Question: I want to generate sequence of toss outcomes of n trials using the help of rand() function. I read about rand() from MATLAB reference code that rand() generates 0 and 1 or random numbers within specified range, how I can make the outcome of rand() to be variable H and T - that represent head and tail- ?
Sample Code, let 1 be H and 0 is T:
'''
n = 10;
x = rand(1,n)<0.5;
t = 1:10;
plot(t,x);
title('outcomes of tossing a coin 10 times');
xlabel('trials');
ylabel('outcome');
axis([1 10 0 1.2]);
display(x);
'''
Command Window
'''
x =
1 0 1 0 0 0 1 1 1 0
'''

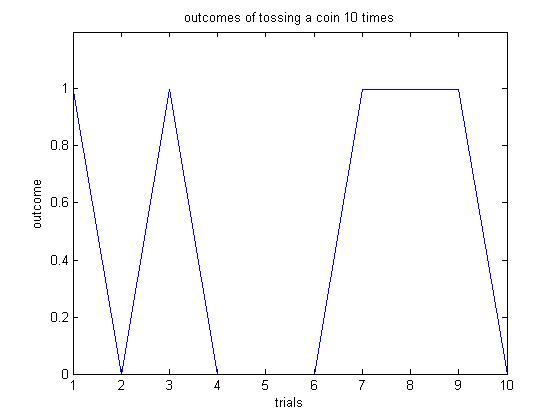
Answer: That's pretty easy. Create a cell array of strings that contains two strings: 'Heads' and 'Tails':
'''
outcome = {'Heads', 'Tails'};
'''
Next, you can use 'rand' like you did before, but then cast this to 'double' and add 1 so that you get values that are 1 and 2. The reason why you need this is because you can use this output to index into 'outcome', as MATLAB begins accessing values at index 1. However, if you create your 'logical' vector of 'rand(1,n) < 0.5' then add 1 to this result, the output will be coalesced into a 'double' anyway so you would implicitly be casting the result.
You can then use this to index into 'outcome' to get your desired results. To reproduce this on my end:
'''
%// Set seed for reproducibility
rng(123123);
x = rand(10,1) < 0.5; %// Generate random vector of logical 0s and 1s
%// Cast to double then add with 1 so we can generate a vector of 1s and 2s
x = x + 1;
%// Declare that cell array of strings
outcome = {'Heads', 'Tails'};
%// Use the vector of 1s and 2s to get our desired strings
y = outcome(x)
'''
... and we get:
'''
y =
Columns 1 through 7
'Tails' 'Heads' 'Tails' 'Heads' 'Heads' 'Tails' 'Tails'
Columns 8 through 10
'Tails' 'Heads' 'Tails'
'''
Note that 'y' will be a cell array of strings, and so if you want to access a particular string, do:
'''
str = y{idx};
'''
'idx' is the position of where you want to access.
---
However, if I can suggest something else, you can try using <URL> and specify the maximum value of what you want to generate to be 2. This way, you are guaranteed to produce values between 1 and 2 like so:
'''
x = randi(2, 10, 1);
'''
This would generate a '10 x 1' array of values that are either 1 or 2. To me this looks more readable, but whatever you're comfortable with. You can then use this result and directly access 'outcome' to get what you want.